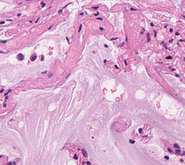
Tumor epithelial tissue: no
Tumor-associated stroma tissue: no
Normal tissue: yes